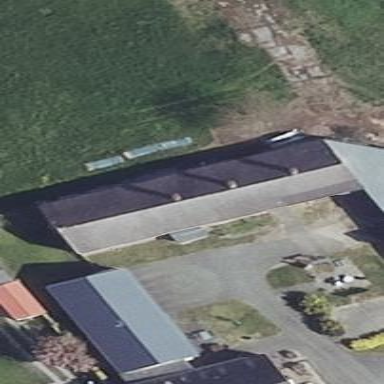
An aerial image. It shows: Rural barn.